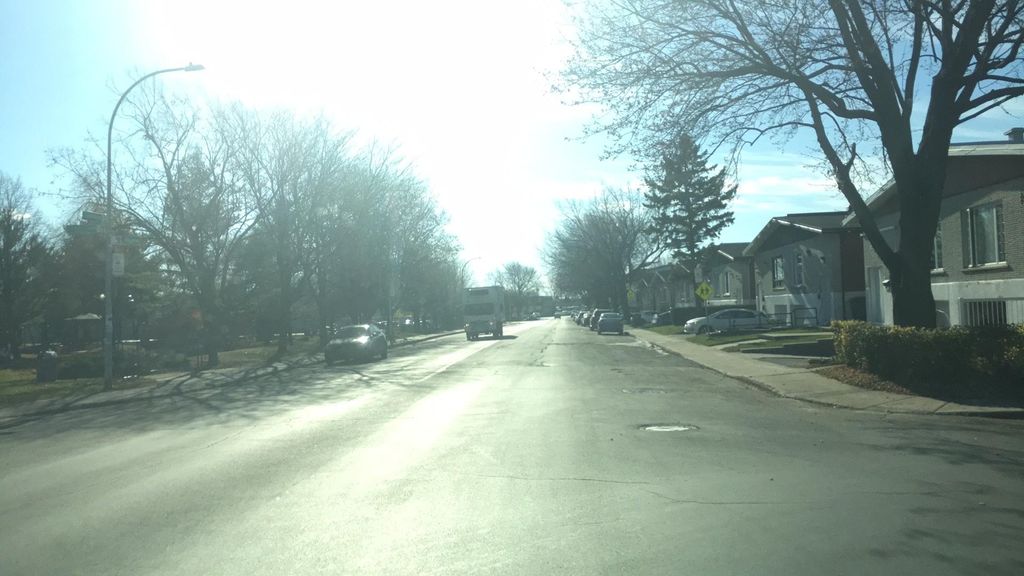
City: montreal